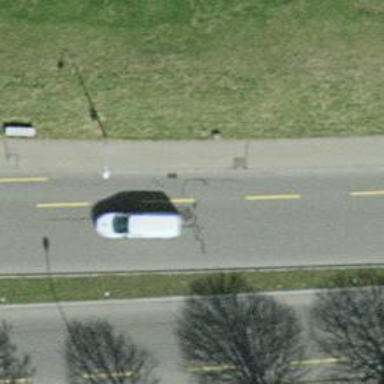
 which is classified as primary highway."